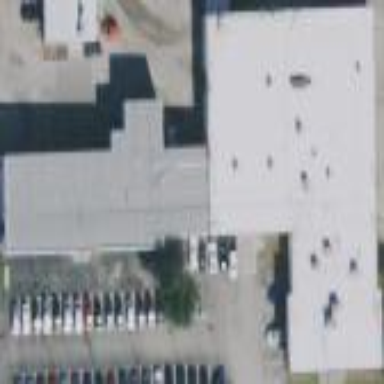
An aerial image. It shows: Building that houses car shop.